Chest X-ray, PA view. Patient: 53 years old, sex M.
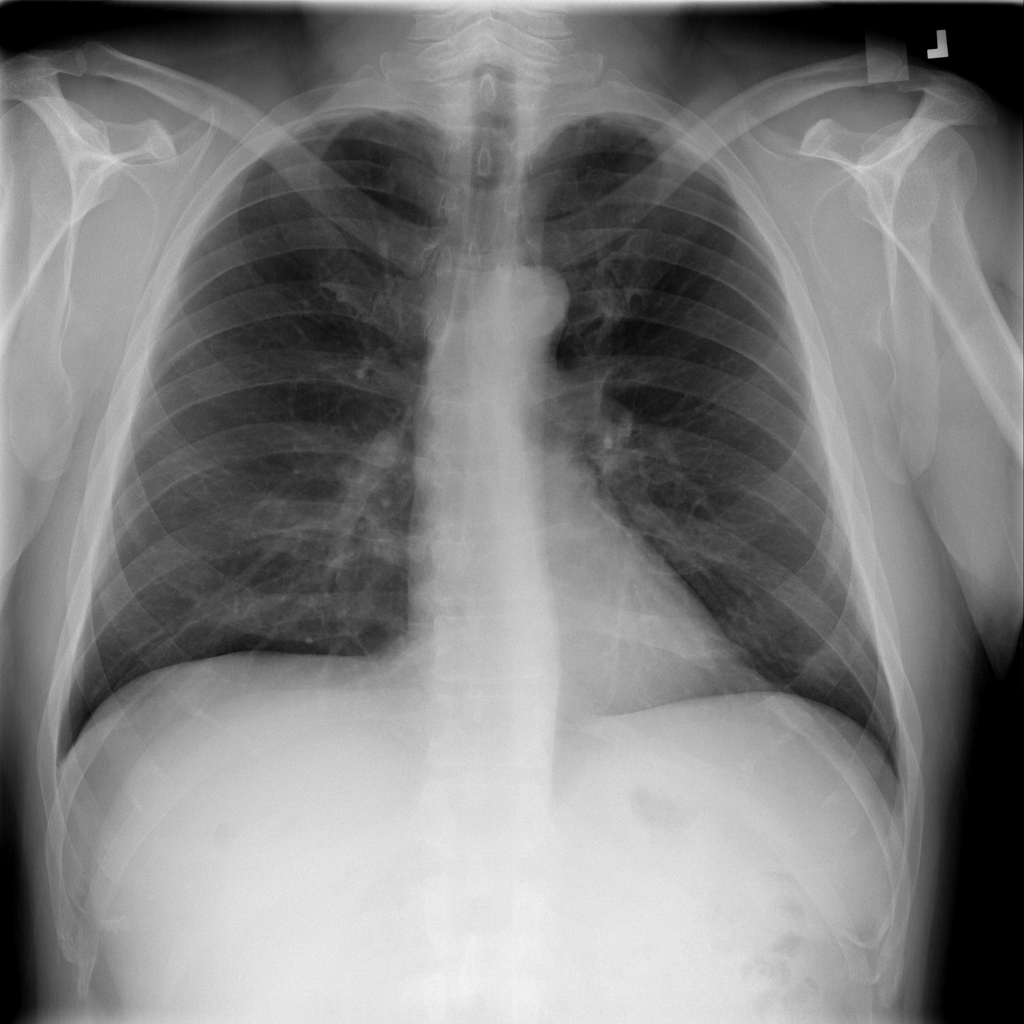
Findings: No Finding